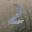
Label: 2